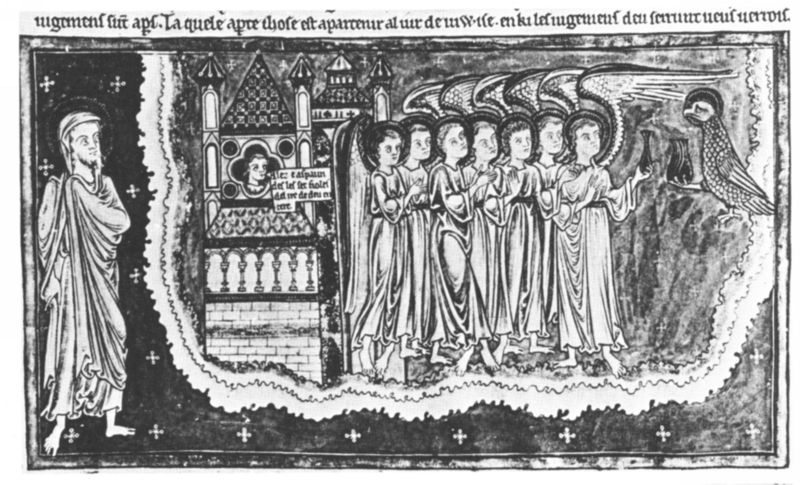
Titel: Apokalypse in französischer Prosa mit Glossen (Trinity Apocalypse)
Institution: Cambridge, Trinity College
Schlagwörter: adler, falke, flügel, mann, nackt, vogel, fenster, kleider, schwarz, weiss, dach, gebäude, haus, schloss, weg, wiese, muster, ornament, falten, rahmen, ast, kirche, gewand, turm, engel, kanne, krug, vase, füße, schrift, mauer, rand, faltenwurf, becher, barfuss, gefäß, kirchenturm, kreuz, religion, türme, druck, sterne, beschriftung, angel, salbung, karaffe, heiligenschein, kreuze, nimbus, jesus, christlich, mittelalter, greifvogel, chor, sieben, heiliger, geschosse, neun, buchmalerei, darbringung, engelsflügel, stars, church, religious